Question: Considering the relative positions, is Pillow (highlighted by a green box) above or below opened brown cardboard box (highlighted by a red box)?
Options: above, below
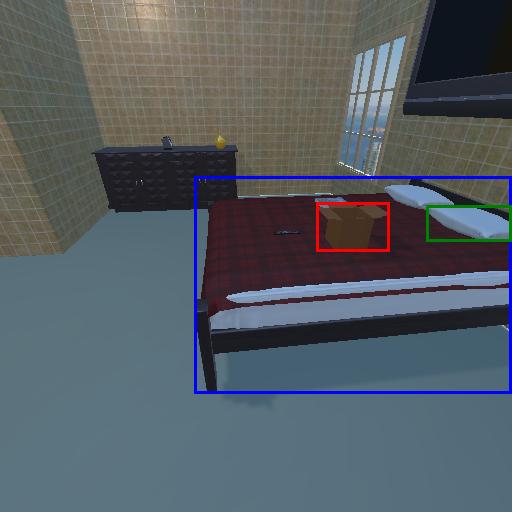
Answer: above